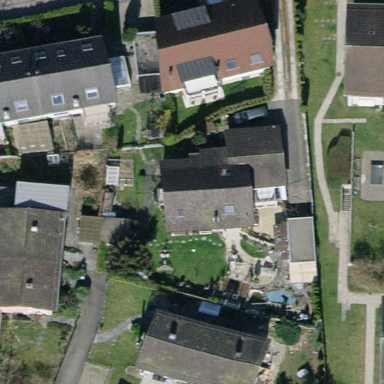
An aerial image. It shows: Building with tile roof.